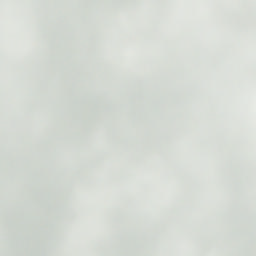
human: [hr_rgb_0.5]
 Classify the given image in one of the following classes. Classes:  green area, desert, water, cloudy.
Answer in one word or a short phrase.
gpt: cloudy